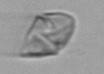
Label: Gyrodinium